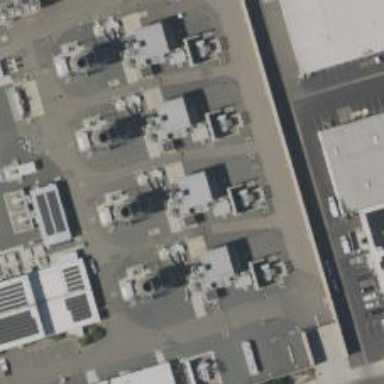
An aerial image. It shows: Gas turbine generator.